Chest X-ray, PA view. Patient: 37 years old, sex F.
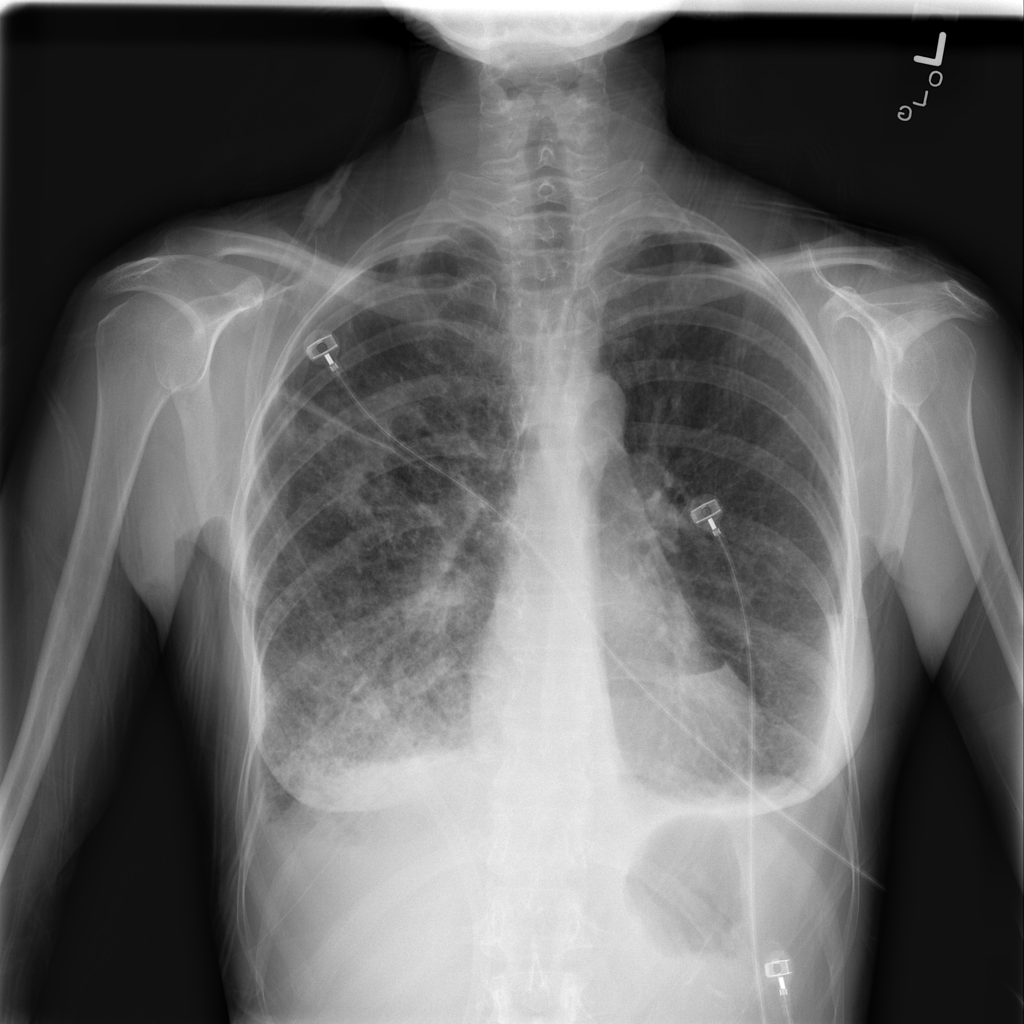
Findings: Effusion, Infiltration